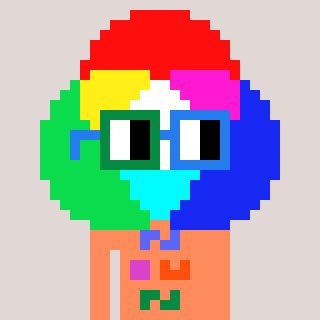
a pixel art character with square green and blue glasses, a color circle-shaped head and a peachy-colored body on a warm background